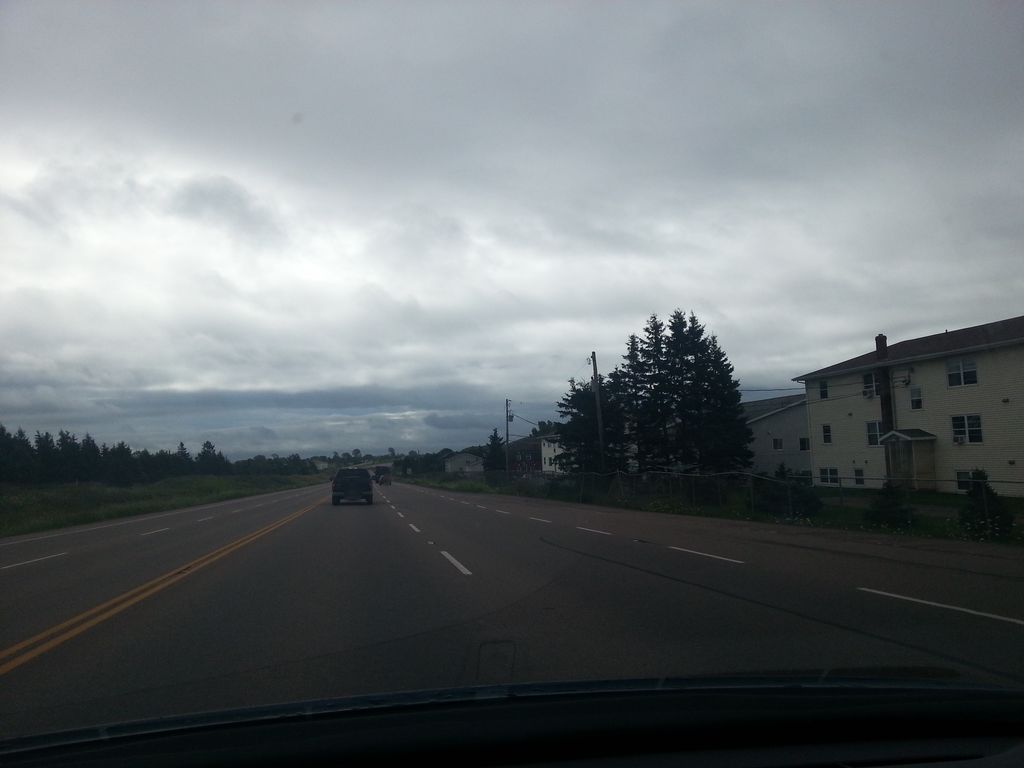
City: charlottetown